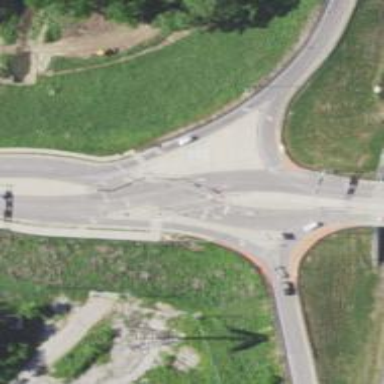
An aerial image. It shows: Uncontrolled crossing on the road.